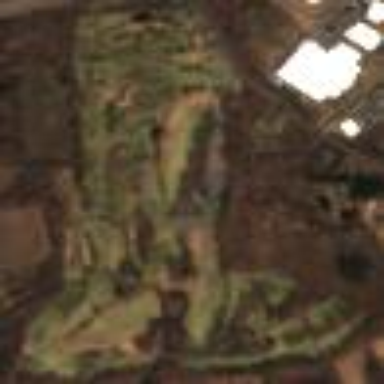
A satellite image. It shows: Golf course surrounded by greenery.